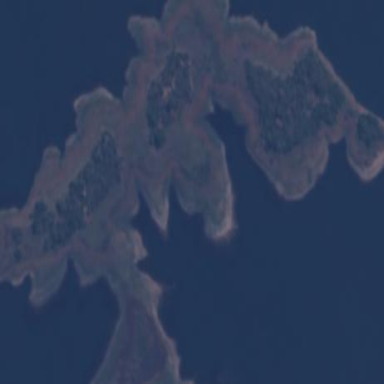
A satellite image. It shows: Islet.